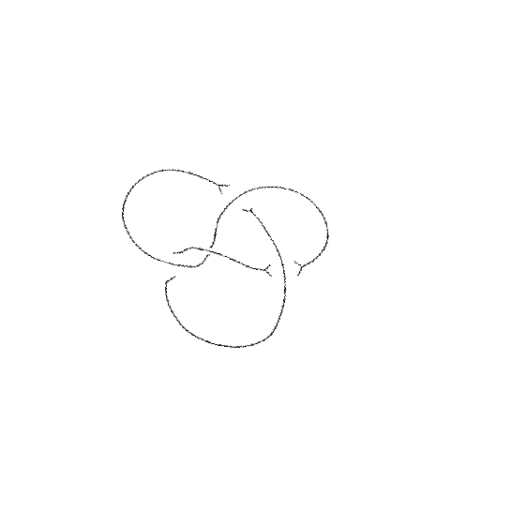
Crossing number: 4